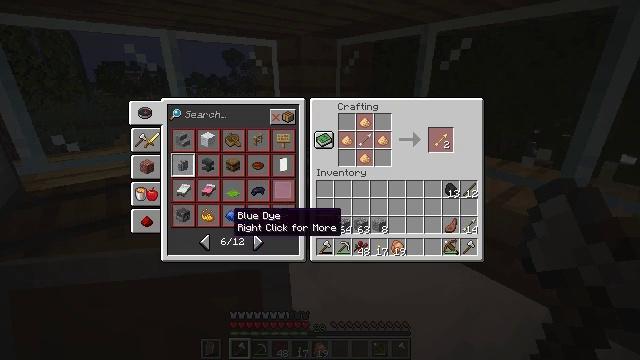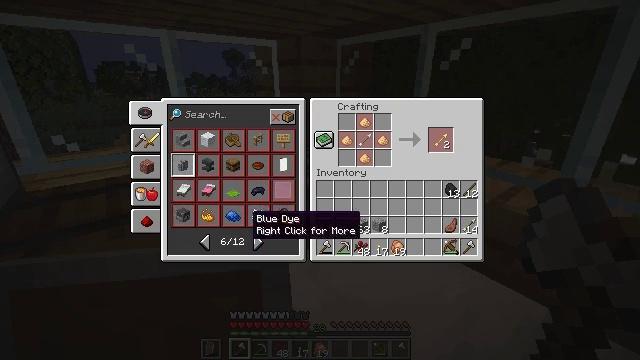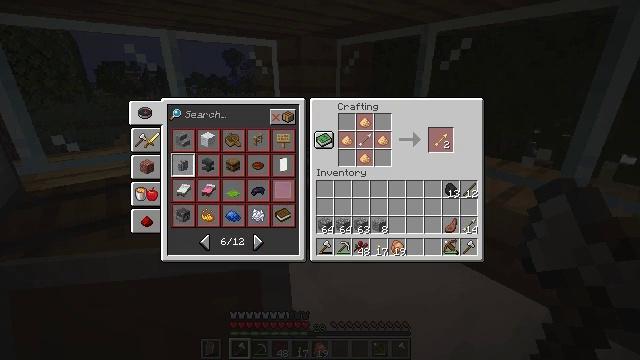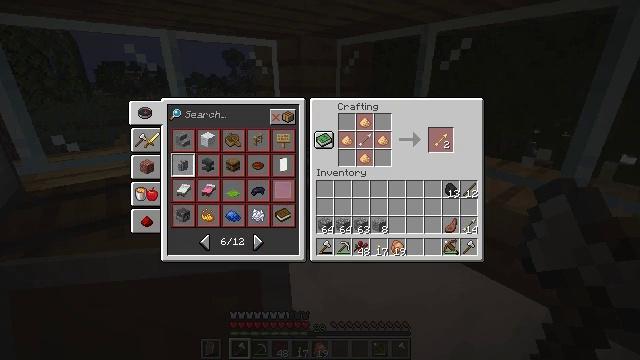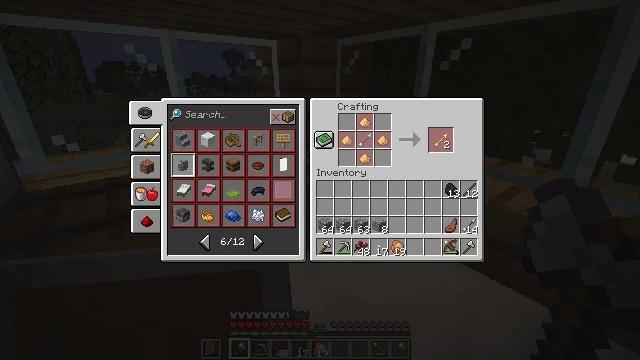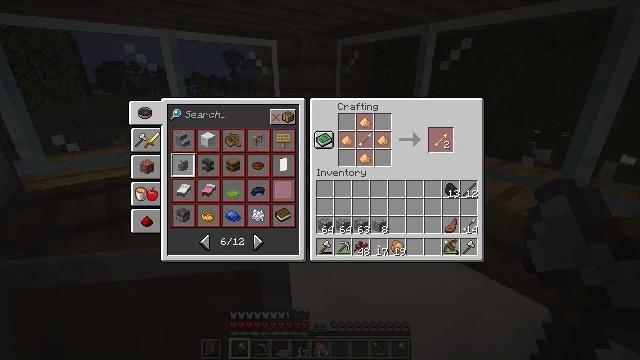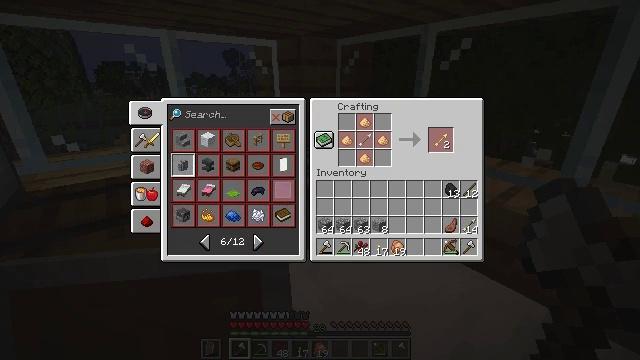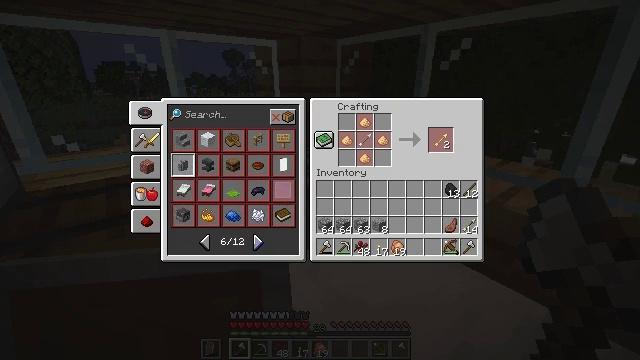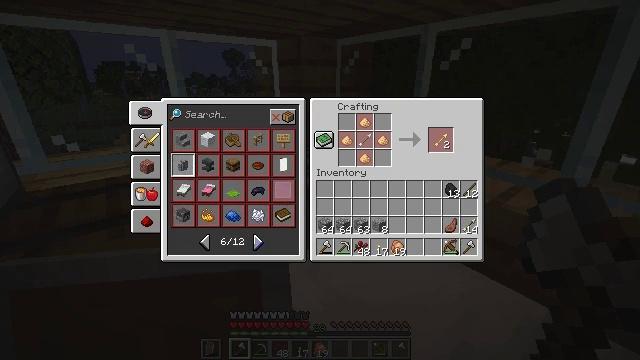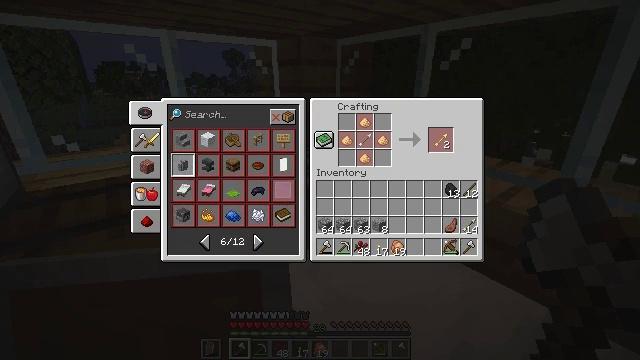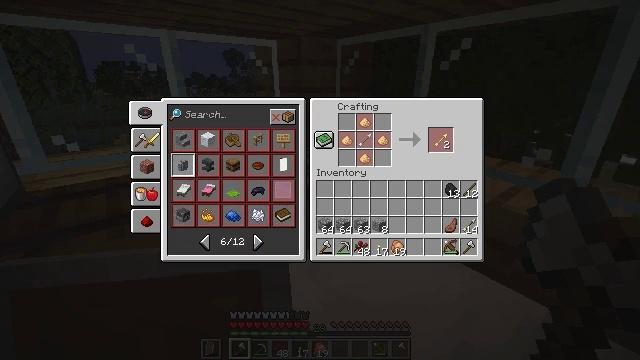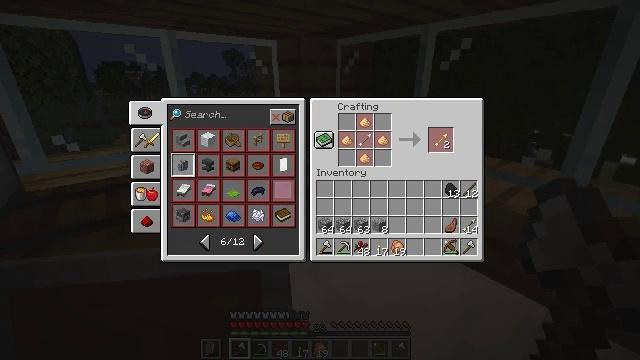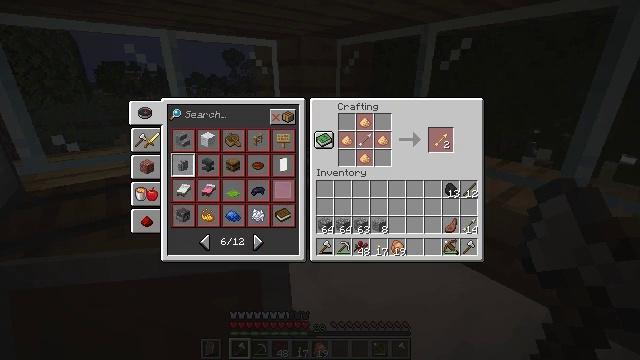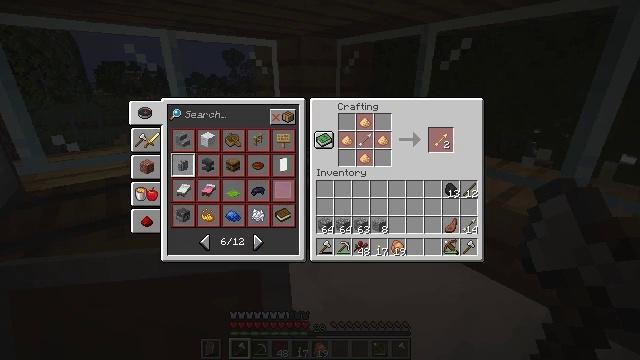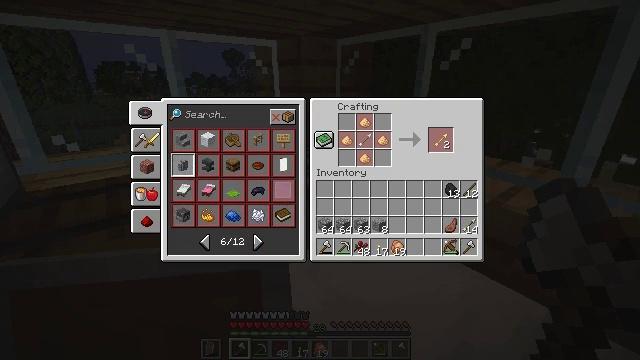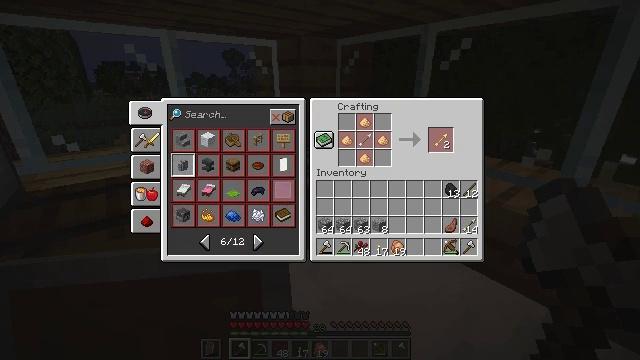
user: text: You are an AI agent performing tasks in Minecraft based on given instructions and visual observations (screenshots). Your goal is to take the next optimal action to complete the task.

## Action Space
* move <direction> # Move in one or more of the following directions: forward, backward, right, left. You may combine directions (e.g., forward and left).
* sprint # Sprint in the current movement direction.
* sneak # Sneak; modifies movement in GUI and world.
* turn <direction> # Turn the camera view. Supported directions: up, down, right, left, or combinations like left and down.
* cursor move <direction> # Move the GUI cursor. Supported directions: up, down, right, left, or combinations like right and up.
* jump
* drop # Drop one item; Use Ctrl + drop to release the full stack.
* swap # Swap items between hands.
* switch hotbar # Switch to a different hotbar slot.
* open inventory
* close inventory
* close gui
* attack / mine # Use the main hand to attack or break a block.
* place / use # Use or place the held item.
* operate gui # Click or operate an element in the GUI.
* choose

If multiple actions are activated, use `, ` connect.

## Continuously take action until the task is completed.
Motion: motion action
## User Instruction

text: Combine blaze powder and ender pearl to create an ender eye.
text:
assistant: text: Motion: cursor move right
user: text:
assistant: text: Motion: no_op
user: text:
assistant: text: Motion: no_op
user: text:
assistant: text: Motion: no_op
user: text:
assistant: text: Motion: no_op
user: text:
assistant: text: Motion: no_op
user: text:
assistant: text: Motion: no_op
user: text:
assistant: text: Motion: no_op
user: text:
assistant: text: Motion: no_op
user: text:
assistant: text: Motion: no_op
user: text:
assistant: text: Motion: no_op
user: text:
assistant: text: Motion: no_op
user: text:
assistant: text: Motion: no_op
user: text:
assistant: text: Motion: operate gui
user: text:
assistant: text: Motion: operate gui
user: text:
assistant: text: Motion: operate gui
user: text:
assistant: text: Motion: no_op
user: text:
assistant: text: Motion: no_op
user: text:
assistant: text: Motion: no_op
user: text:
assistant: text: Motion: no_op
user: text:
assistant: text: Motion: no_op
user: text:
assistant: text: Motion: operate gui
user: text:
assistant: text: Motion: operate gui
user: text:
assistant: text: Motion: operate gui
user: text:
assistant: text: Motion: operate gui
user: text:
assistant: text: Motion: no_op
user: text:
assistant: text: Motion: no_op
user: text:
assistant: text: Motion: no_op
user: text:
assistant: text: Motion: no_op
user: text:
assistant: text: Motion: no_op